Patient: sex F, age 72
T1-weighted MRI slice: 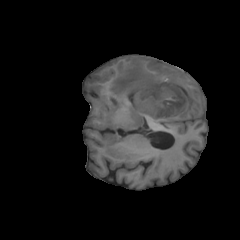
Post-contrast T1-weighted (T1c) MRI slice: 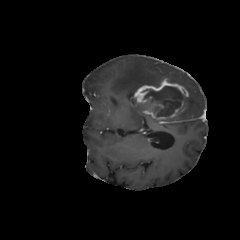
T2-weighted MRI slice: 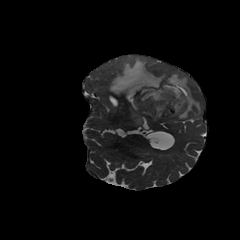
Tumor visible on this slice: yes
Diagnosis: Glioblastoma, IDH-wildtype
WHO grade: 4